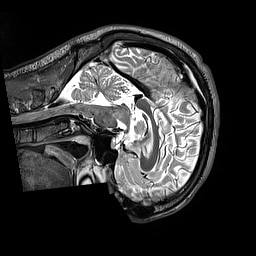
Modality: T2w
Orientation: sagittal
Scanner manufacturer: siemens
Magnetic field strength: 3 T
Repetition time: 3.2 s
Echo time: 0.451 s